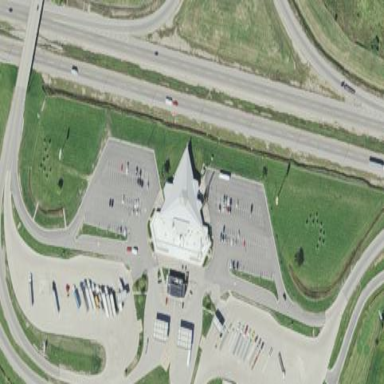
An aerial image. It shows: Rest area on the road.